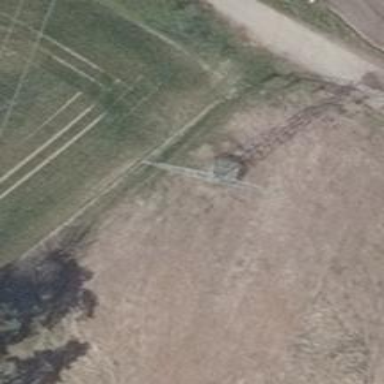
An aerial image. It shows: Power tower.